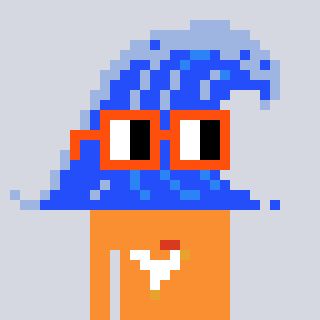
a pixel art character with square orange glasses, a wave-shaped head and a orange-colored body on a cool background